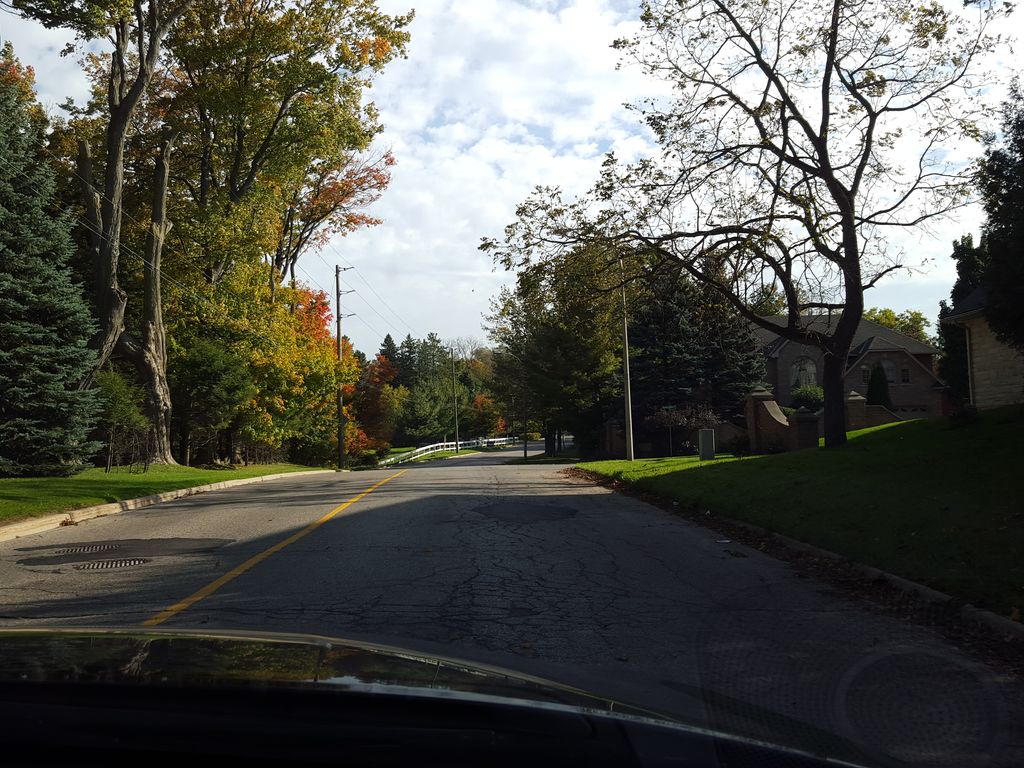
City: hamilton